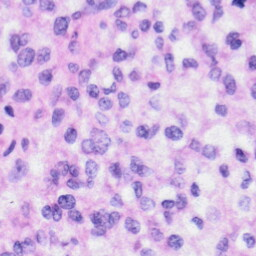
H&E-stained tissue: Liver